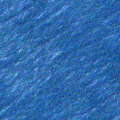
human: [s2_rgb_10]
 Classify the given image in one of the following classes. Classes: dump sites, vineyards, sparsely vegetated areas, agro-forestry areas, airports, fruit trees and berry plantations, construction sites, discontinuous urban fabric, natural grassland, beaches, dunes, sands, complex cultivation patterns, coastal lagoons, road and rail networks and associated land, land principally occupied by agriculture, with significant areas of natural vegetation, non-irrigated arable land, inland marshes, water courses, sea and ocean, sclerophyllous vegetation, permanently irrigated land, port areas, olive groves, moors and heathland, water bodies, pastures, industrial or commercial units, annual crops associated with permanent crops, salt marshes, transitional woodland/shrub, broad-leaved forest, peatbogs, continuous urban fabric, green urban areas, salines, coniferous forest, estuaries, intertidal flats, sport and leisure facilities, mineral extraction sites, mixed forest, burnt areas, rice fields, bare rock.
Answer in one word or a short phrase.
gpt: sea and ocean